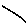
Label: line